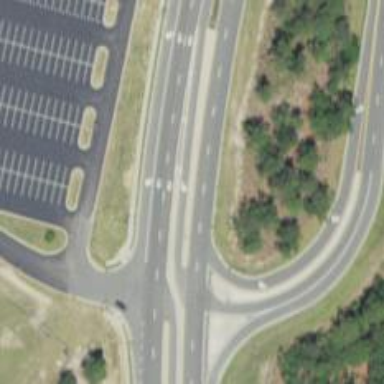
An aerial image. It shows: Secondary link road.